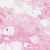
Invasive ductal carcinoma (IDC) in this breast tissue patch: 0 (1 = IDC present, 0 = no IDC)